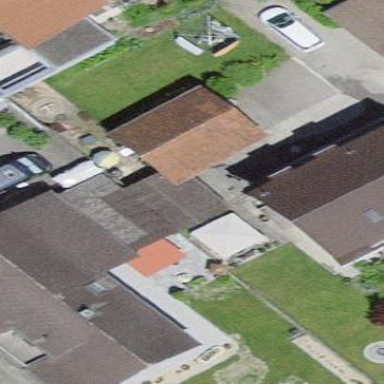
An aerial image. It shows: Shed.